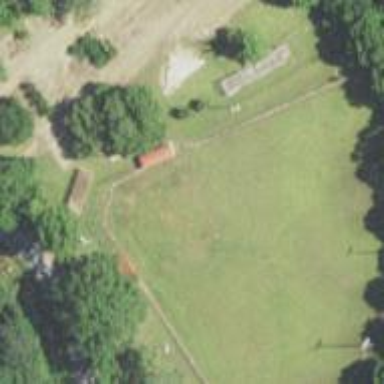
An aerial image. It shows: Old high school softball field.